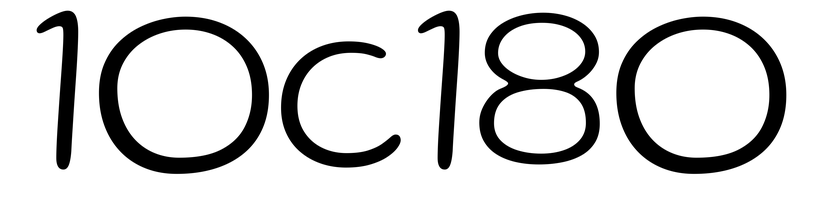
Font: Gluten_ExtraLight